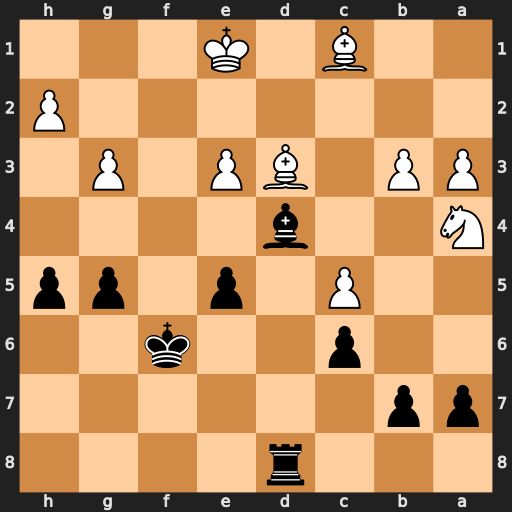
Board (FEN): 3r4/pp6/2p2k2/2P1p1pp/N2b4/PP1BP1P1/7P/2B1K3
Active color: b
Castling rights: -
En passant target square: -
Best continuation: Bxe3 Bxe3 Rxd3